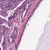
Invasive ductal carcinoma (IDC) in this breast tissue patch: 0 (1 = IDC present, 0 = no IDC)